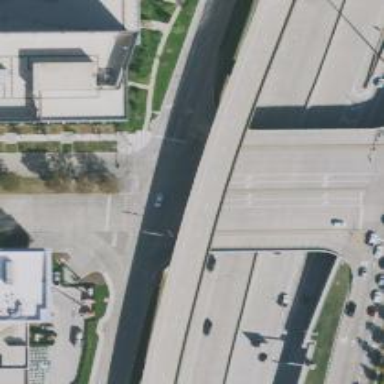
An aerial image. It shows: Secondary link road with bridge.